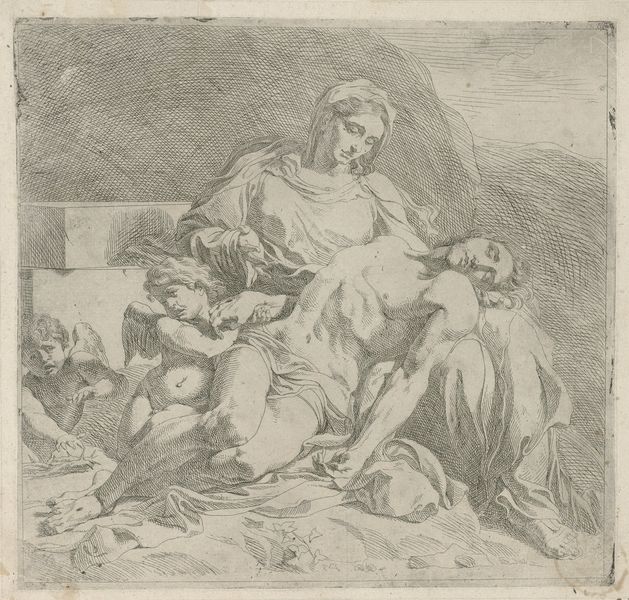
Titel: Piëta
Künstler: Jan de Pape
Standort: Amsterdam
Institution: Rijksmuseum
Schlagwörter: mann, nackt, wunde, frau, hintergrund, schwarz, weiss, zeichnung, tuch, steine, tod, tot, trauer, bild, mantel, stoff, mutter, kinder, engel, putto, papier, striche, kreuz, weinen, druck, schraffur, radierung, grab, jesus, kreuzabnahme, narbe, pieta, leiden, putten, maria, gekreuzigt, sohn, sterbend, strafur, mater dolorosa